Interaction volume radius: 5 \u00c5
Interaction volume height: 10 \u00c5
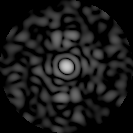
Disorder parameter: 0.8736